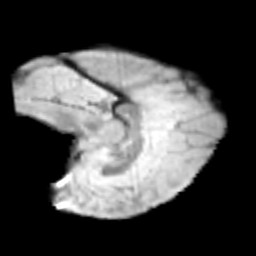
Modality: T2w
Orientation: sagittal
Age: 11
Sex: female
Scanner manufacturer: siemens
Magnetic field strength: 3 T
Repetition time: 3.8 s
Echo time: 0.07 s